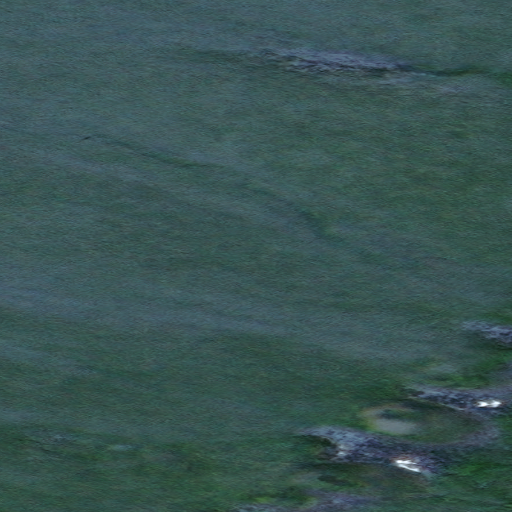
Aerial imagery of cliff(s) in Alaska named Imnatchiak Bluff containing only unknown